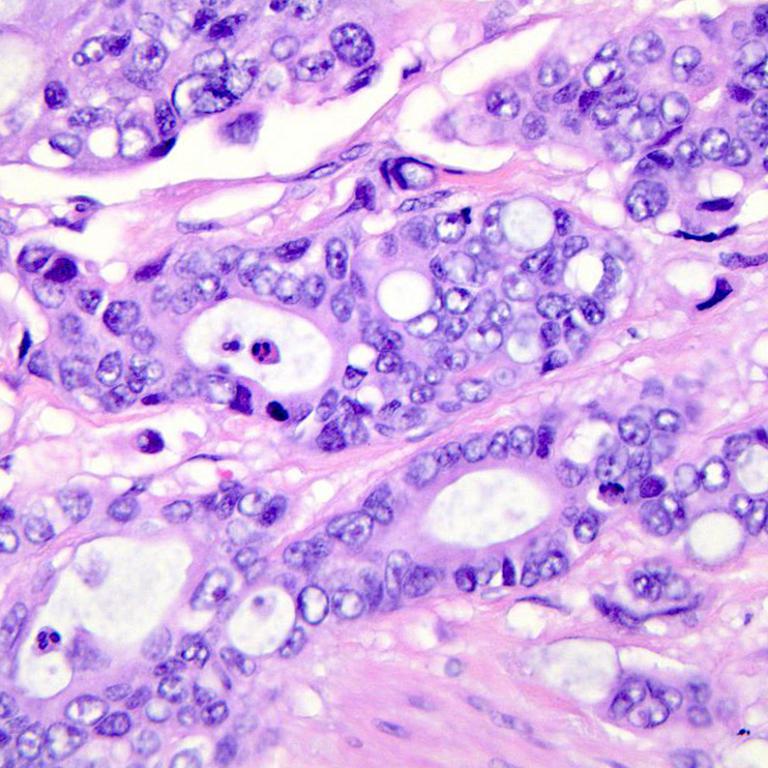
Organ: colon
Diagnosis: adenocarcinomas